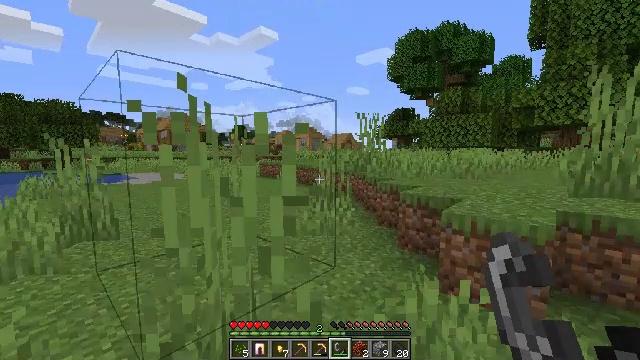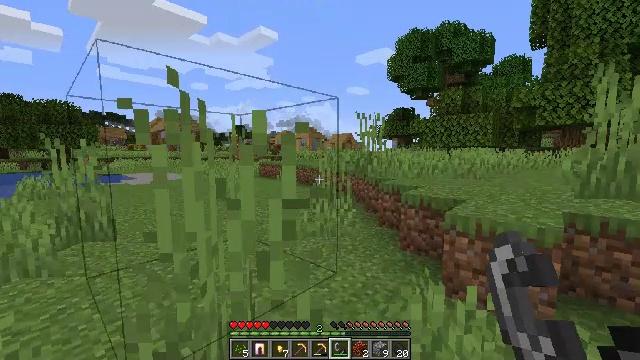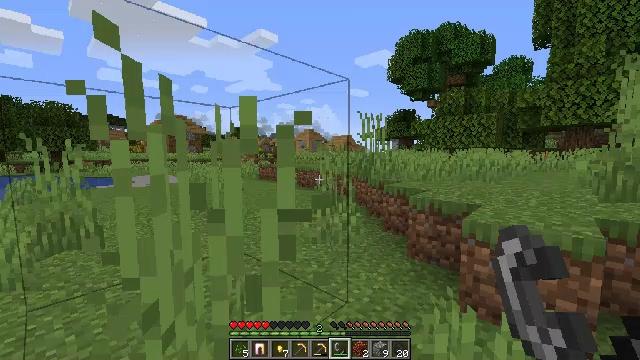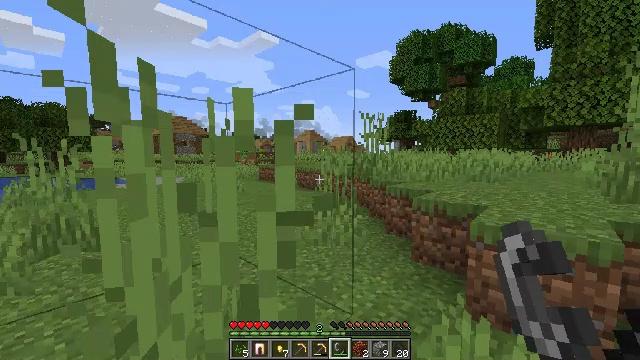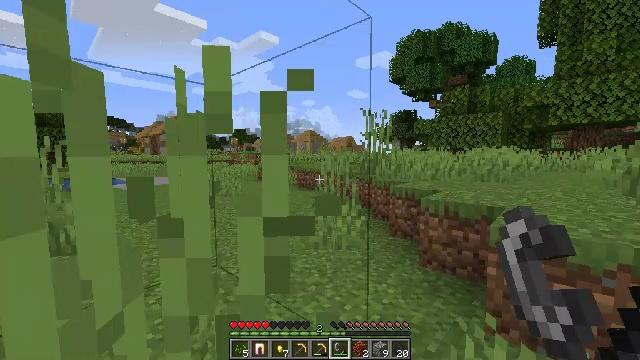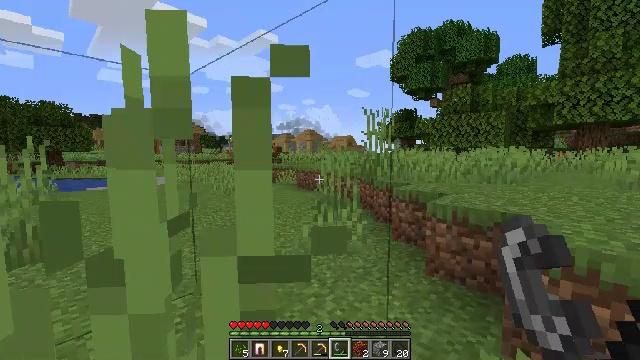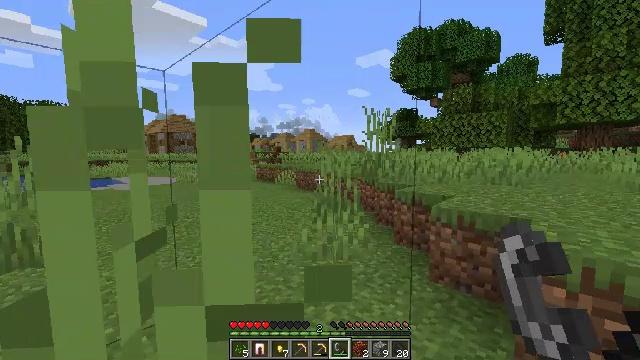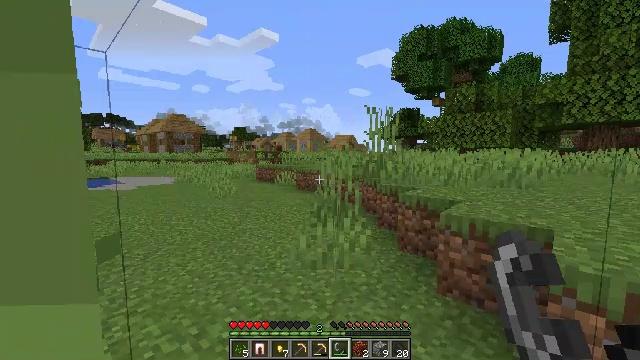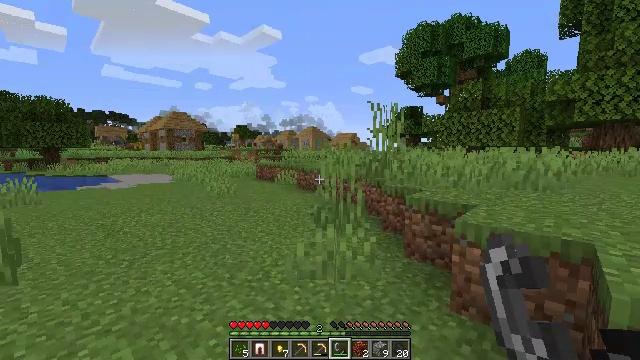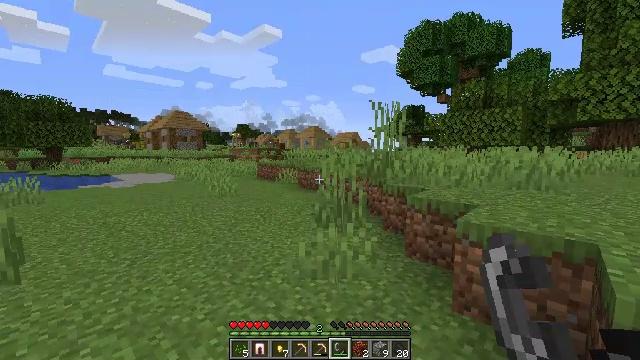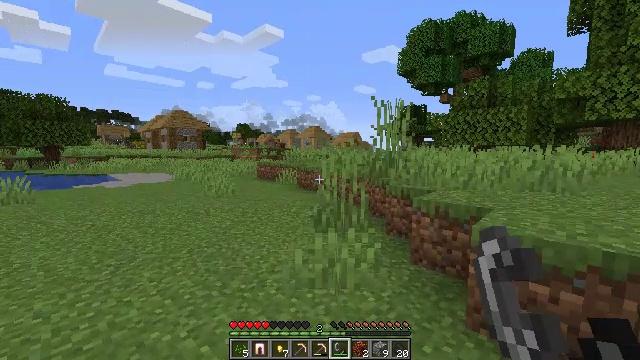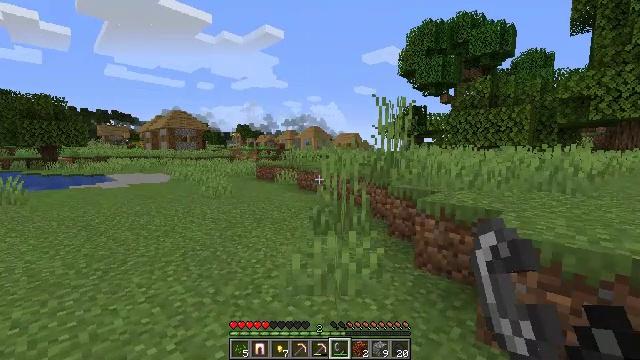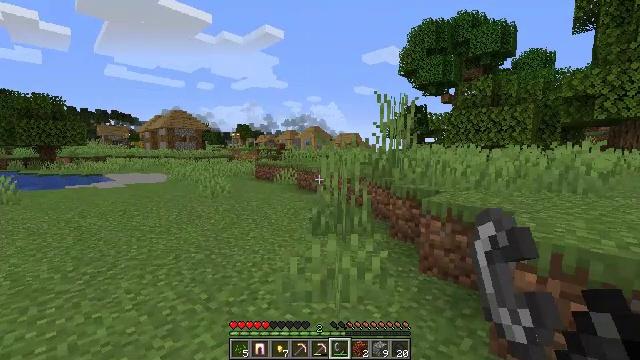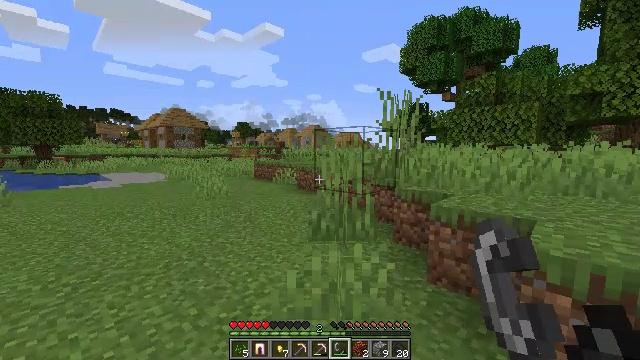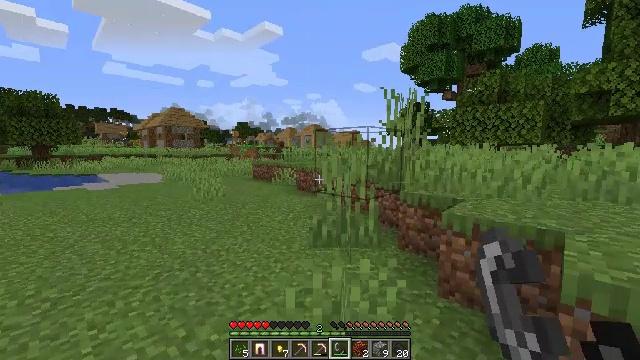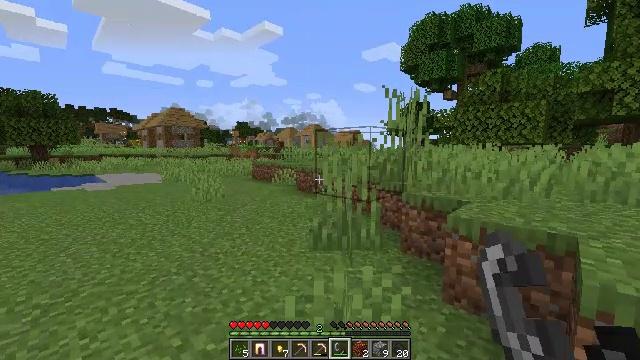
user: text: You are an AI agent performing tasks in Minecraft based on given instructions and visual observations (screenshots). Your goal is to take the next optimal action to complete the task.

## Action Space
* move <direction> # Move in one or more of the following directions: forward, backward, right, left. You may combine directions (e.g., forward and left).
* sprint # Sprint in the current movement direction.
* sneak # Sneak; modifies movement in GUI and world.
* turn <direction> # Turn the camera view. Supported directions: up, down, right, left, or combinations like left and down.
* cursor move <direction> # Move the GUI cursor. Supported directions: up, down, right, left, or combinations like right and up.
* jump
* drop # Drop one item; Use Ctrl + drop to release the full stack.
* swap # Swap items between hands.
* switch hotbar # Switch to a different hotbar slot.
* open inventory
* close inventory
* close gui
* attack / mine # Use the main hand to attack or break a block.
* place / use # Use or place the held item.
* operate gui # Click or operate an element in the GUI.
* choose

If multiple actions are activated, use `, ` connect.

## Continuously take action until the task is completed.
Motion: motion action
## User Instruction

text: Cut down the tree and harvest oak logs.
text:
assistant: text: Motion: move forward
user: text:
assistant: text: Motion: move forward
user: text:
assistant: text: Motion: move forward
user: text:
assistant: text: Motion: move forward
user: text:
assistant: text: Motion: move forward
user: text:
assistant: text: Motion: move forward
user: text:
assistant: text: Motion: move forward
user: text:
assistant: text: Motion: move forward
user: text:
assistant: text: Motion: move forward
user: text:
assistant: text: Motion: move forward
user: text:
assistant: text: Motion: move forward
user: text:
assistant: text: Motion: move forward
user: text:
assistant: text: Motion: move forward
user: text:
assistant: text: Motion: move forward
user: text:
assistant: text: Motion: move forward
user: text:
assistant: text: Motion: move forward
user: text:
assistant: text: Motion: move forward
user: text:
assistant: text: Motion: move forward
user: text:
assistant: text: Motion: move forward
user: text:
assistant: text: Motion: move forward
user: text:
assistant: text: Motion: move forward
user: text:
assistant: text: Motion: move forward
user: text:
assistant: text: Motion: move forward
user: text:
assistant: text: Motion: move forward
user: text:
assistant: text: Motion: move forward
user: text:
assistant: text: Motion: move forward
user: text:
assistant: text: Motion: move forward
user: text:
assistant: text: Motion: move forward
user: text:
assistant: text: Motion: move forward
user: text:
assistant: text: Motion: move forward